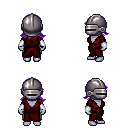
a pixel art fantasy rpg character, female body template, dark elf, purple skin, red robe, teal pants, purple loose hair, metal helm, white cloth bracers, four views (front, back, left, right), 2x2 character sprite sheet, small pixel art, hard edges, no anti-aliasing